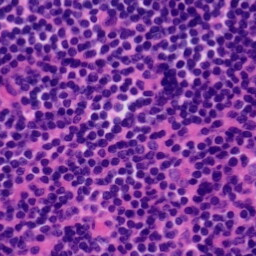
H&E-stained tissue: Tonsil